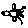
Label: bird